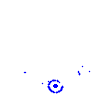
Particle: kaon